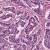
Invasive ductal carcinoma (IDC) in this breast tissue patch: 1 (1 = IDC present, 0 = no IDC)